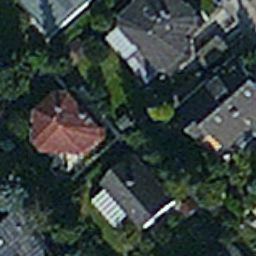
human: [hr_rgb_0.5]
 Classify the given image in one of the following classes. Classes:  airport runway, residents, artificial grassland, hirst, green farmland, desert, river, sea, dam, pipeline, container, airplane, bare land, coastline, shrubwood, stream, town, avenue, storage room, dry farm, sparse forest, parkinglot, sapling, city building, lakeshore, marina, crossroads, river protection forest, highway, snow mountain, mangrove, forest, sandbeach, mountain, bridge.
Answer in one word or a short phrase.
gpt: residents